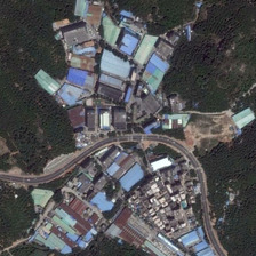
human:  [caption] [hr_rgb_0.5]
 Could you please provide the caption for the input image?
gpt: this curved roads passes by the industrial area surrounded by woods .

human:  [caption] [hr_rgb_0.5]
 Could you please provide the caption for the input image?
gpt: There are several factories in the valley, and the road winds through.

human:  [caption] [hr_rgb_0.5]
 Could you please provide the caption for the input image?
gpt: an arc road separates the industrial which is in the center of a forest .

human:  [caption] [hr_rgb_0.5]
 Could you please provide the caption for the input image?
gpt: Some factory buildings are valleys by winding through the road.

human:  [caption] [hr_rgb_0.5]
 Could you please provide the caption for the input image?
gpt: There are some factory buildings in a valley with a winding road through.